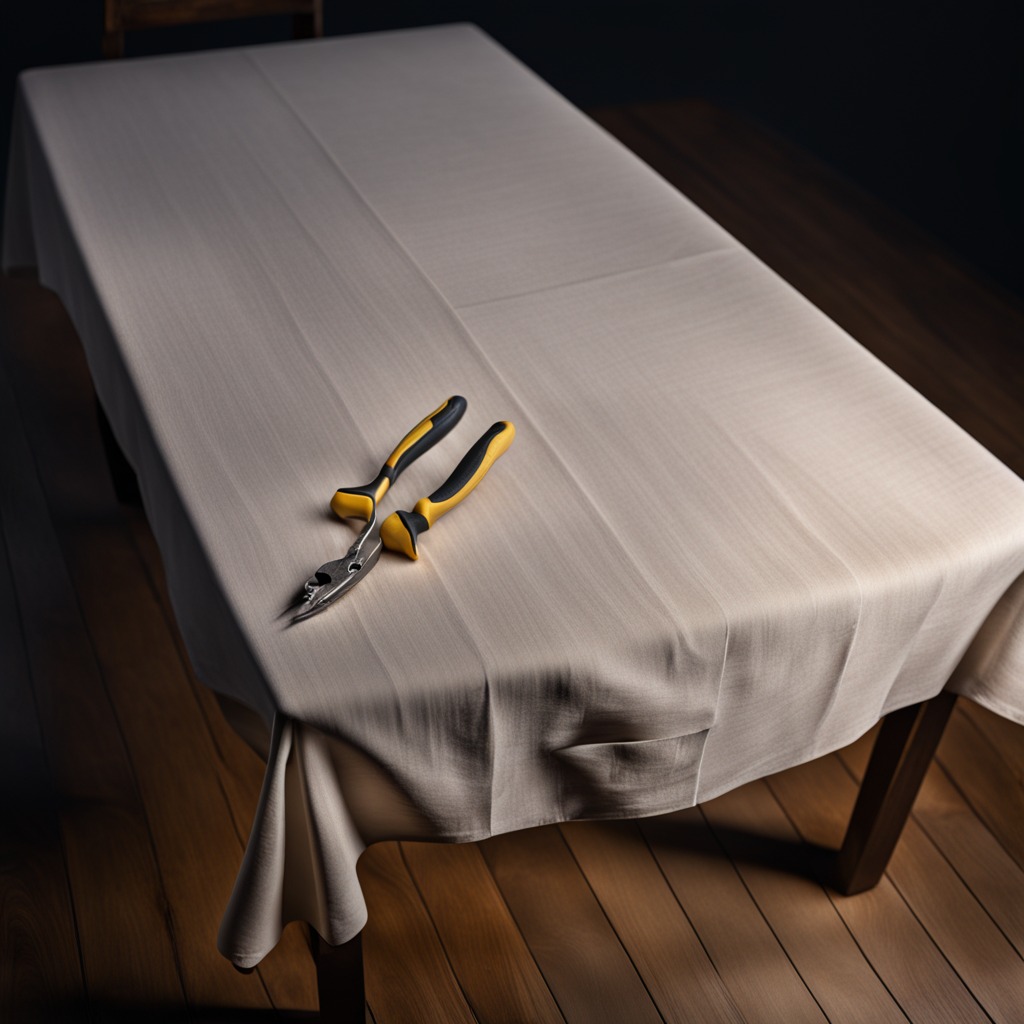
A plier is lying on the wooden table.